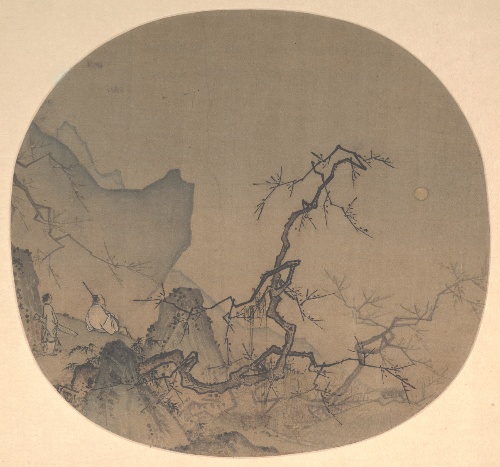
Title: 南宋  馬遠  月下賞梅圖  團扇|Viewing plum blossoms by moonlight
Artist: Ma Yuan
Artist bio: Chinese, active ca. 1190–1225
Date: early 13th century
Object type: Folding fan mounted as an album leaf
Classification: Paintings
Medium: Fan mounted as an album leaf; ink and color on silk
Culture: China
Period: Southern Song dynasty (1127–1279)
Dimensions: Image: 9 7/8 × 10 1/2 in. (25.1 × 26.7 cm)
Department: Asian Art
Credit line: Gift of John M. Crawford Jr., in honor of Alfreda Murck, 1986
Accession year: 1986
Repository: Metropolitan Museum of Art, New York, NY
Tags: Men|Moon|Trees